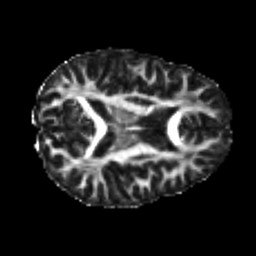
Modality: FA
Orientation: axial
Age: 22
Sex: male
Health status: healthy
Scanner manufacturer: philips
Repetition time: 7.384 s
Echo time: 0.08599 s